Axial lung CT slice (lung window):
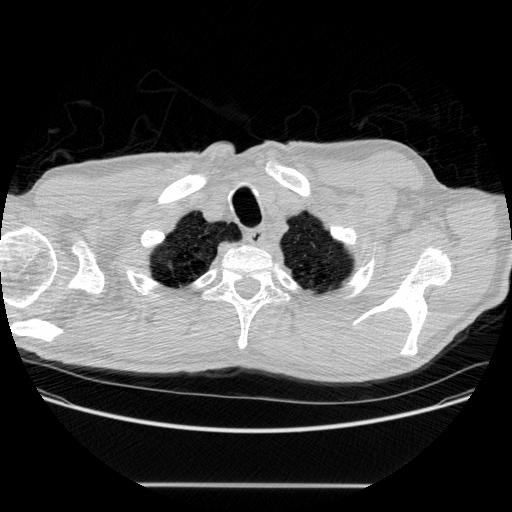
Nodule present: no